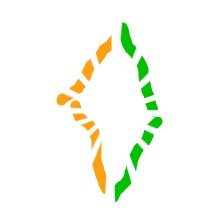
Shape: rhombus